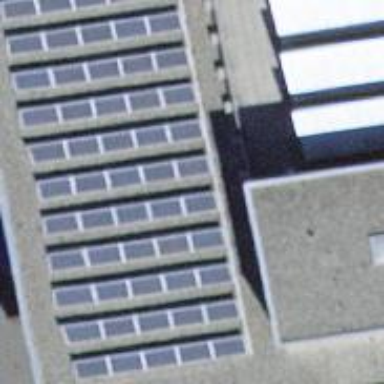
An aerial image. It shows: Small solar photovoltaic panel generator installed on roof.